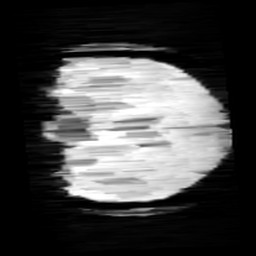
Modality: minIP
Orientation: coronal
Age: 10
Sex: female
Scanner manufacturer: siemens
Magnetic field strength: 3 T
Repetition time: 0.027 s
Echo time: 0.02 s